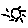
Label: sun